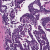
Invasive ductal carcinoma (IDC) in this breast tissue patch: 1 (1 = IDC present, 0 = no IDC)